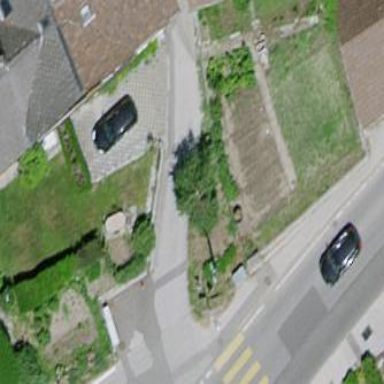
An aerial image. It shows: Garden area designated for leisure land.